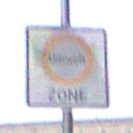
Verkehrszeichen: BeginnUmweltzone
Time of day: SunriseSunset
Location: Outdoor (Urban)
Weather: PartlyCloudy
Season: NotSpecified
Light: Natural